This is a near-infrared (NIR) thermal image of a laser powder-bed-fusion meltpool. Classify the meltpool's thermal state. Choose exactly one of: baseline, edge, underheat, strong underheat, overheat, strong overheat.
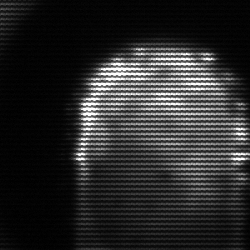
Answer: baseline